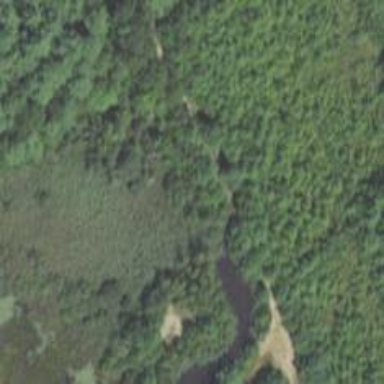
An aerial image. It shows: Swampy wetland area.